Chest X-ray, PA view. Patient: 61 years old, sex F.
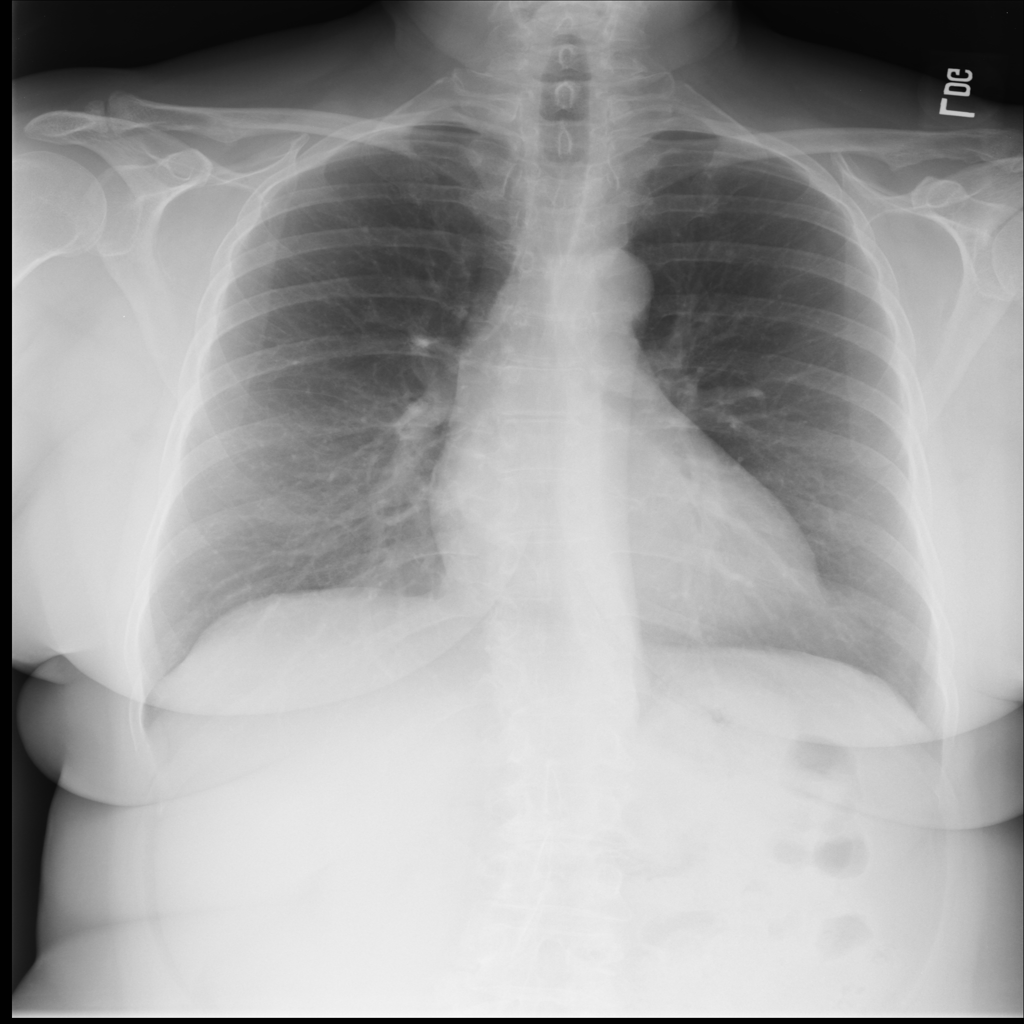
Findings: No Finding